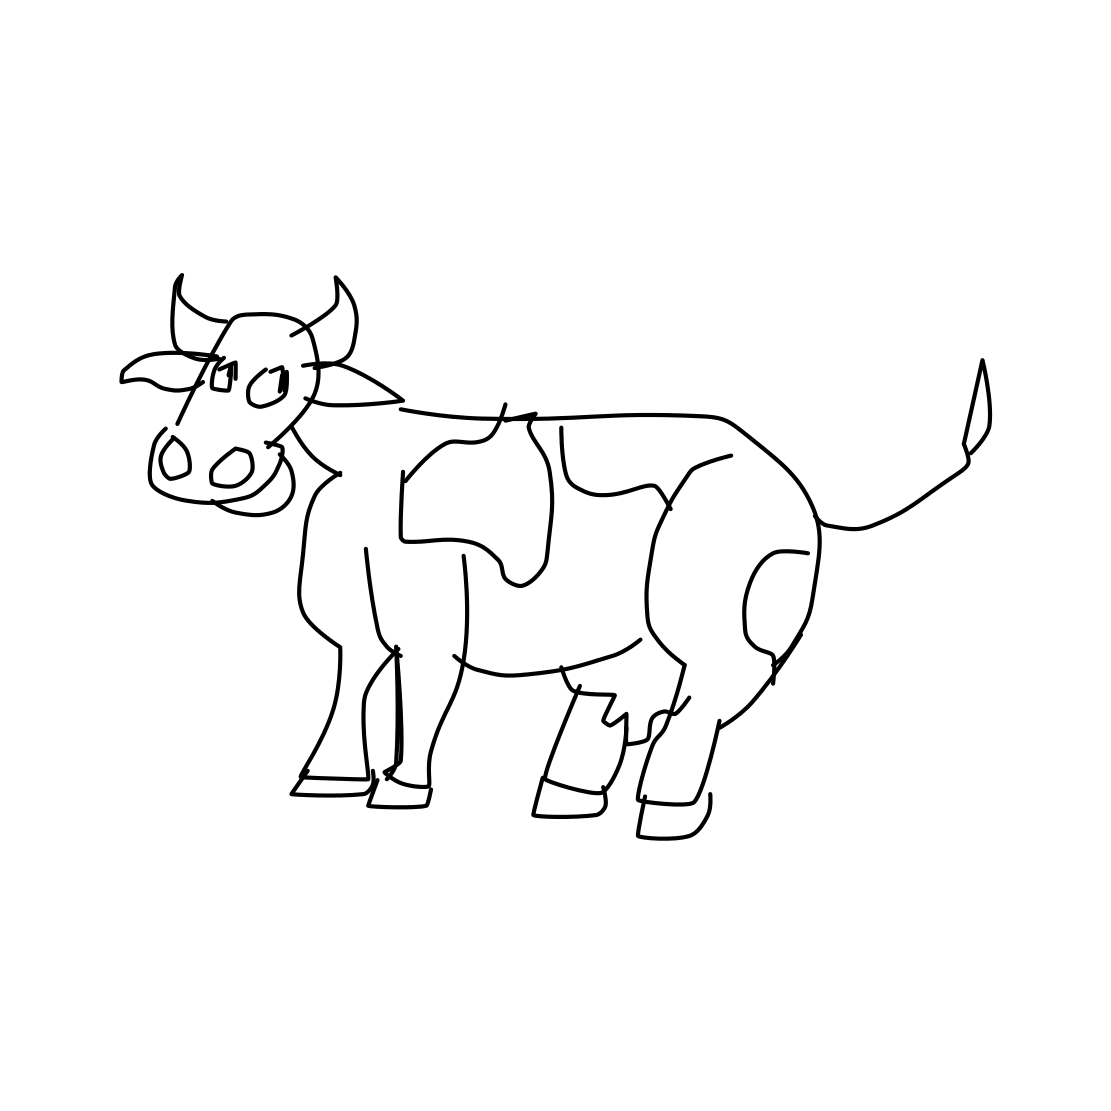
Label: cow